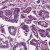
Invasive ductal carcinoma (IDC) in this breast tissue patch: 1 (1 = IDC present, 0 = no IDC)